Interaction volume radius: 10 \u00c5
Interaction volume height: 20 \u00c5
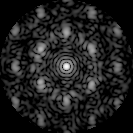
Disorder parameter: 0.5901